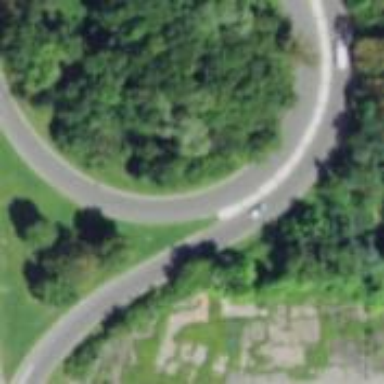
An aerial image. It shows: Trunk link highway.